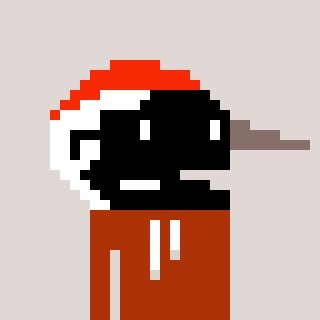
a pixel art character with square black sunglasses, a crane-shaped head and a hotbrown-colored body on a warm background